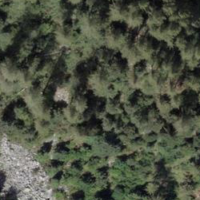
EUNIS habitat code: 43
Species observed at this site:
Sambucus racemosa